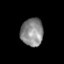
Tissue: prostate
Cell type: Myeloid cells
Senescence score: 0.7121
Nuclear area (px): 613
Mean DAPI intensity: 137.334